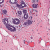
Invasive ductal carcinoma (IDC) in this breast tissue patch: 0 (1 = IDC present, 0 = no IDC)